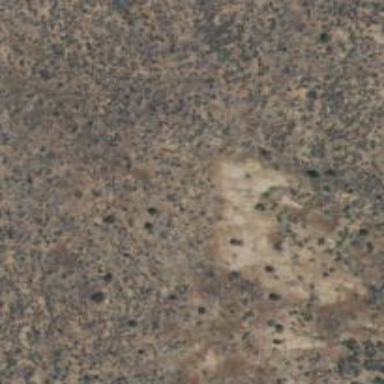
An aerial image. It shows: Archaeological site with historical significance.